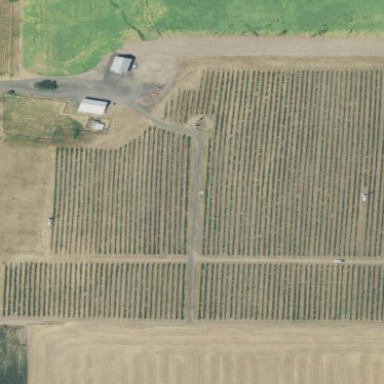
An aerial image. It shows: Vineyard.